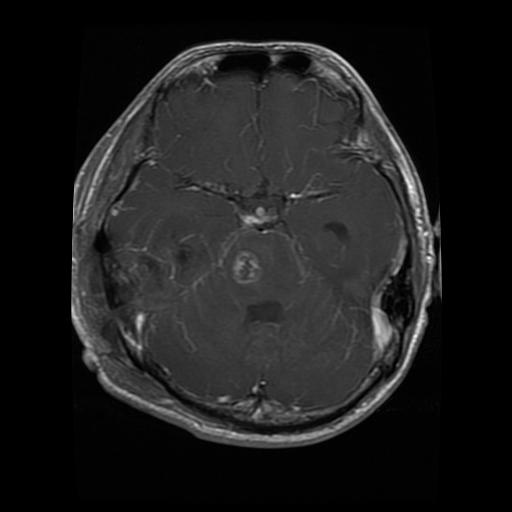
Label: glioma